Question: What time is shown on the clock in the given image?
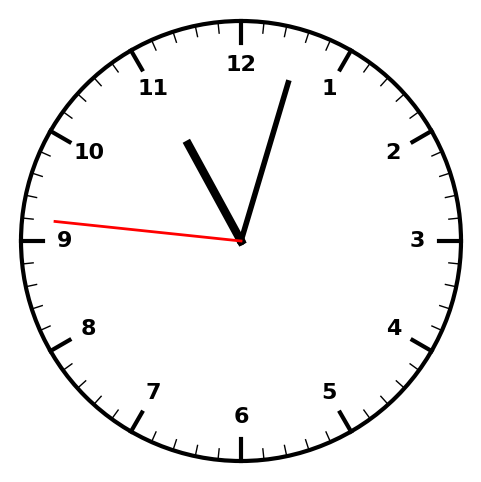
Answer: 11:02:46